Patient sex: F
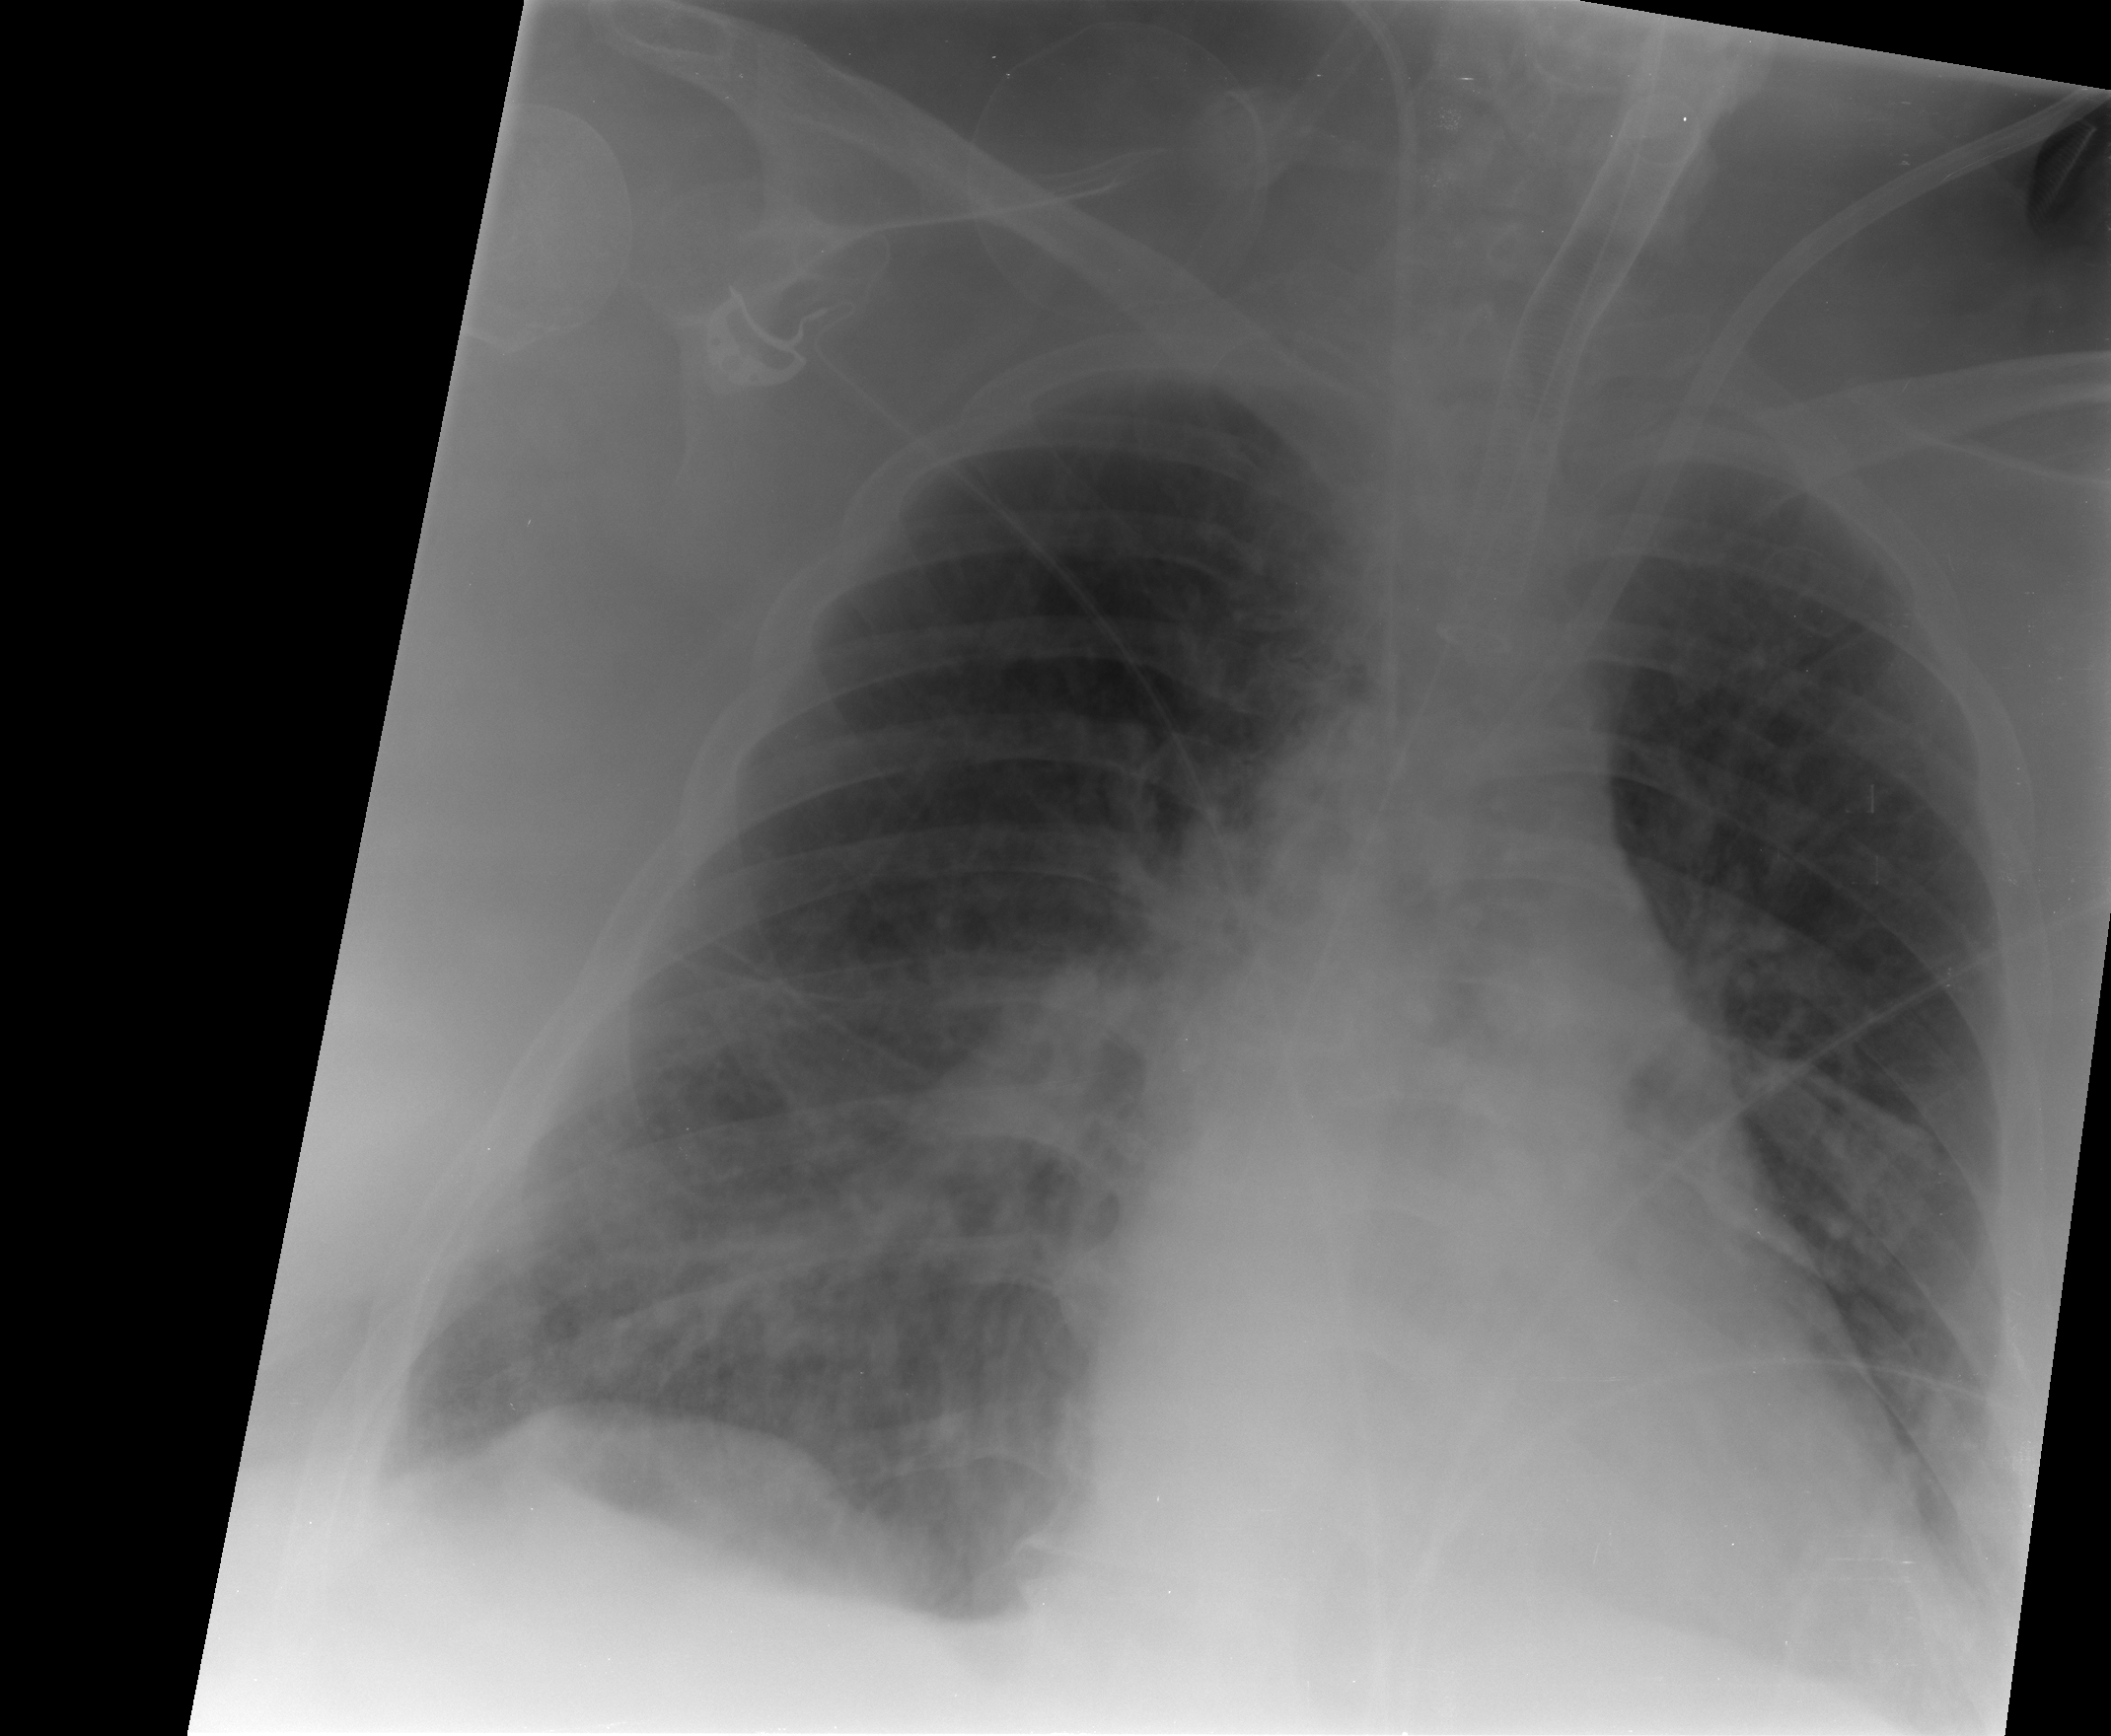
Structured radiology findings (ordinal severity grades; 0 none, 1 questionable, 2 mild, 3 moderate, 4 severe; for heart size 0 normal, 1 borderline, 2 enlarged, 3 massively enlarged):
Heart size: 2
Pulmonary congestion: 2
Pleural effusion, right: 1
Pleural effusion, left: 1
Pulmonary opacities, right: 2
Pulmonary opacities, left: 0
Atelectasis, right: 2
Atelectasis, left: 2